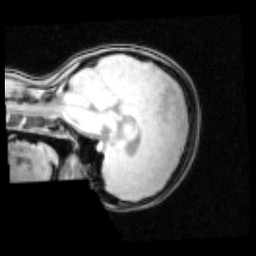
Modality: PDw
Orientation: sagittal
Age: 21
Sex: female
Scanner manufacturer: siemens
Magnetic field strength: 3 T
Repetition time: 0.25 s
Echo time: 0.00103 s